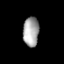
Tissue: prostate
Cell type: T cells
Senescence score: 0.1287
Nuclear area (px): 461
Mean DAPI intensity: 165.579